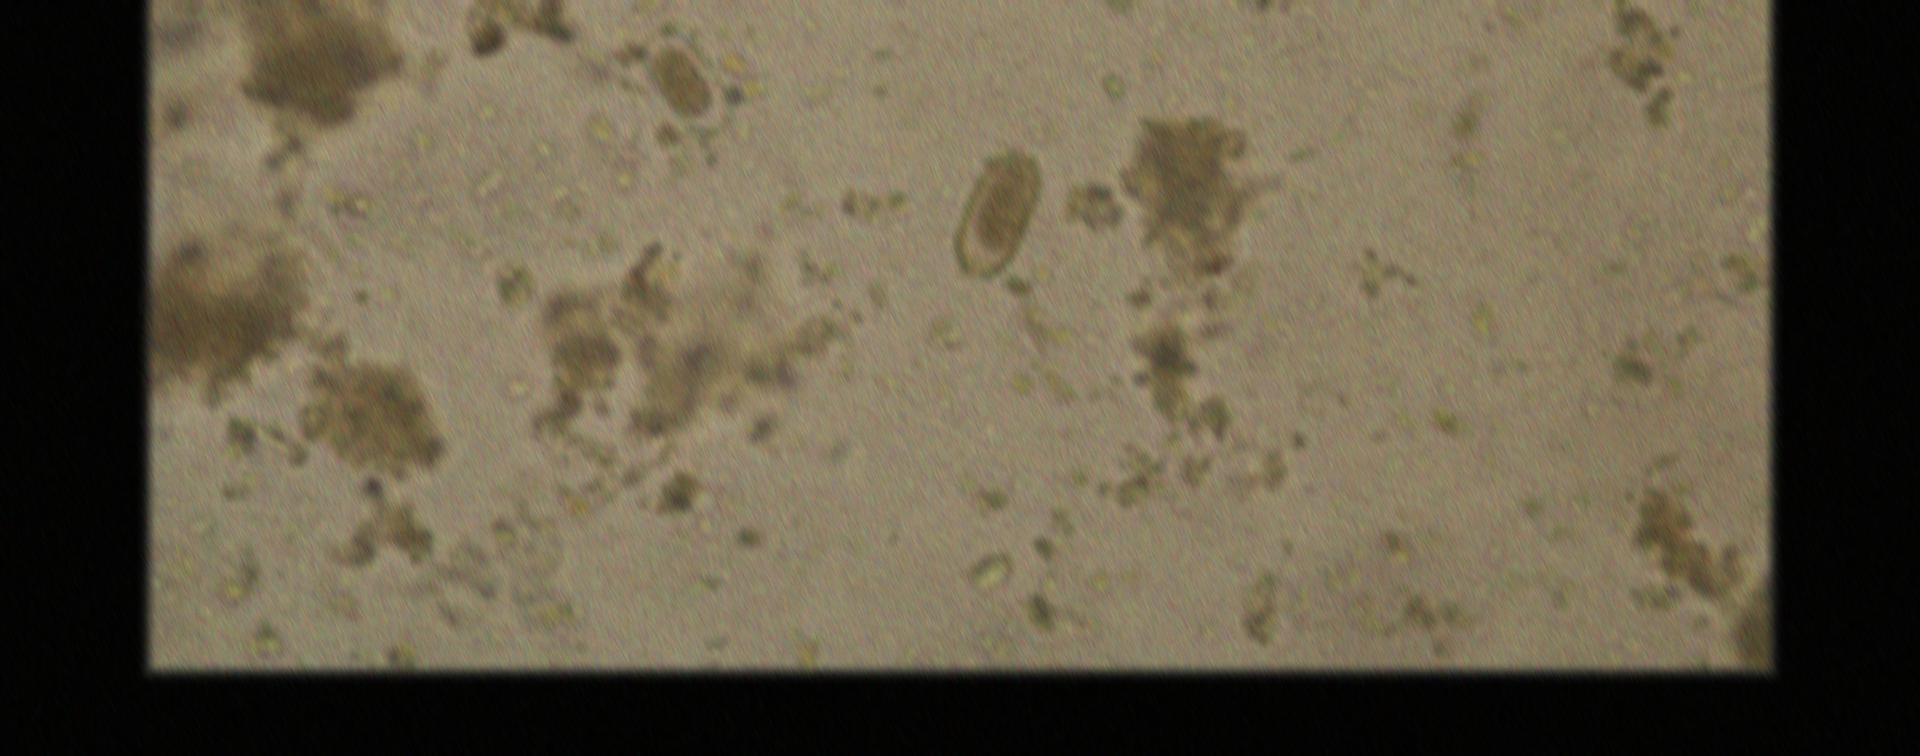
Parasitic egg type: Capillaria philippinensis